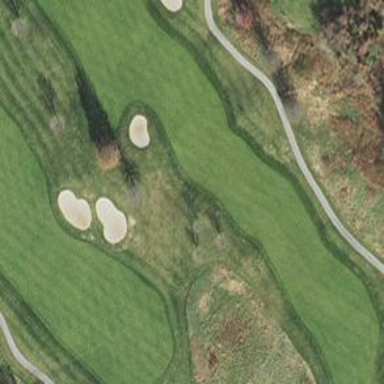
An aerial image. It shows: Golf fairway surrounded by grass.